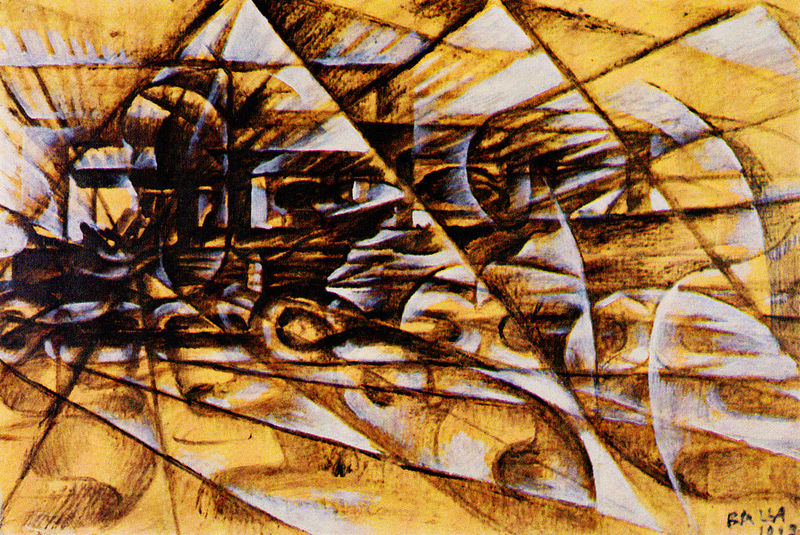
Titel: Velocità d'automobile
Künstler: Giacomo Balla
Standort: Milano
Institution: Civica Galleria d'Arte Moderna
Schlagwörter: blau, weiß, dreieck, gelb, ocker, braun, grau, schwarz, zeichnung, bild, signatur, perspektive, abstrakt, farben, formen, linien, inschrift, name, futurismus, strahlen, schraffur, fluchtpunkt, konstruktion, pyramide, dreiecke, geraden, konstruktivismus, balla, gelb braun